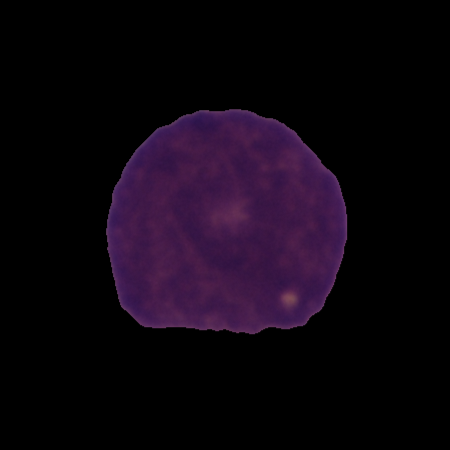
Label: cancer